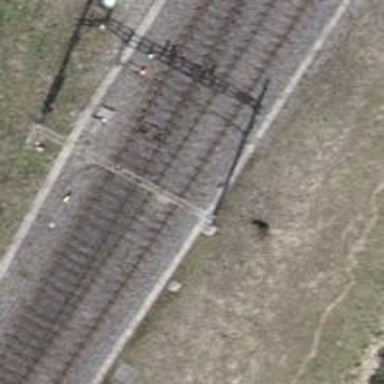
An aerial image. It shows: Railway switch.